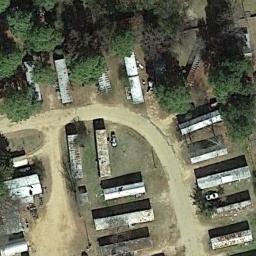
Label: residential